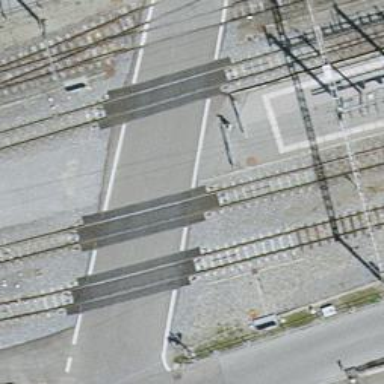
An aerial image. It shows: Narrow-gauge railway track with one electrified contact line.